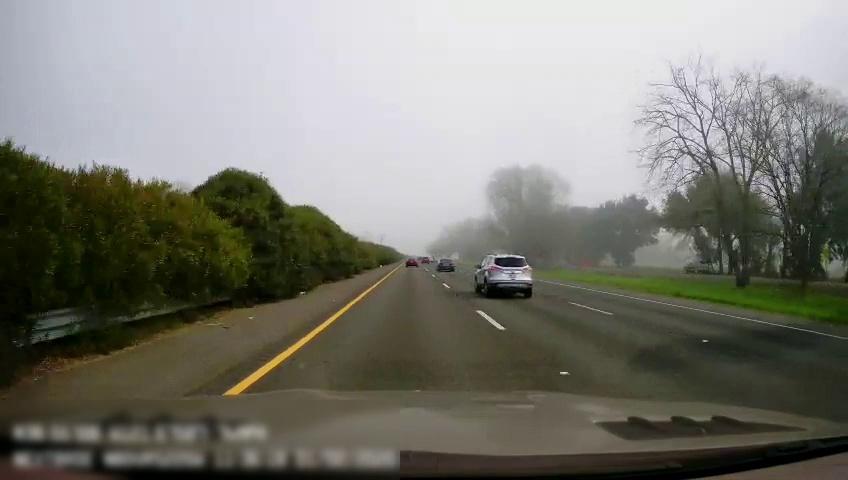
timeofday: Day
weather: Sunny
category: Drivable Space
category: Vehicles | Car
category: Vehicles | SUV
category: Vehicles | SUV
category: Vehicles | Car
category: Lanes | Current Lane
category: Lanes | Current Lane
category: Lanes | Alternate Lane
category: Lanes | Alternate Lane